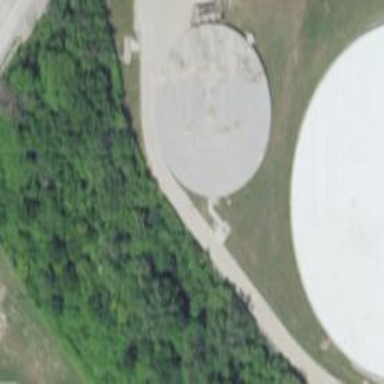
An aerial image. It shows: Building with storage tank.